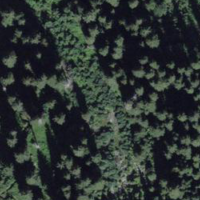
EUNIS habitat code: 43
Species observed at this site:
Linnaea borealis